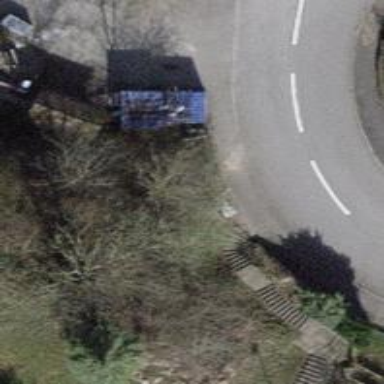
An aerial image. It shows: Set of steps on the road.